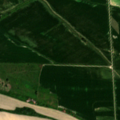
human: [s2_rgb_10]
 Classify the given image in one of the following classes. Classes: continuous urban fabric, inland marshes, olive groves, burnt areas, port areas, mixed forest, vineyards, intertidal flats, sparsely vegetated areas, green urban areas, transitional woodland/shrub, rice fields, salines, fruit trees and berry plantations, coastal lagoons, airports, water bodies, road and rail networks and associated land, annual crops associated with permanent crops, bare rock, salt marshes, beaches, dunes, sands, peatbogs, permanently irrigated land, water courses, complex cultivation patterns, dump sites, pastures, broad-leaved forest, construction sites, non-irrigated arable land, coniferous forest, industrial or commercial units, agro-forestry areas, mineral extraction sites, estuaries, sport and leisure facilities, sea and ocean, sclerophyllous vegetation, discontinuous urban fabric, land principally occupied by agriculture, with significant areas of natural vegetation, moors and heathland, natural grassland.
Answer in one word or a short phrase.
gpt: non-irrigated arable land, transitional woodland/shrub